Question: This is what i am trying to do;

Is this even possible?
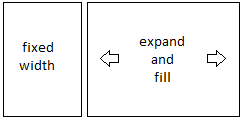
Answer: Do you mean something like this?
<URL>
'''
.wrap {
height: 400px;
border: 1px solid red;
}
.left {
height: 400px;
width: 120px;
float: left;
border: 1px solid green;
}
.max {
height: 400px;
margin-left: 130px;
border:1px solid red;
}
'''
Explanation: 'float: left;' your first 'div' and move other element to the right using 'margin-left: fixed-div-width + some extra space' and than encapsulate both elements in a wrapper. Just a side note, don't forget to clear your floating elements